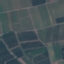
Land use / land cover: PermanentCrop